Field crop: maize
Growth stage: 2
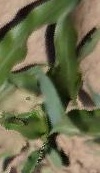
Species: maize